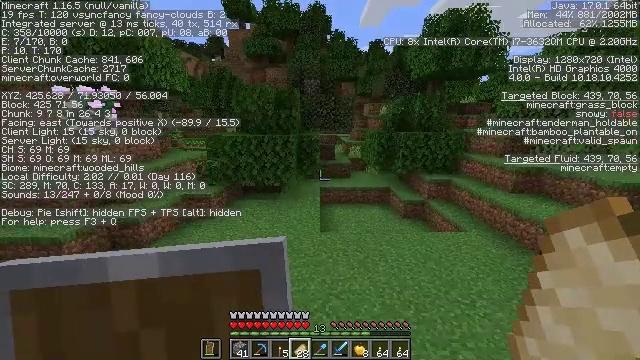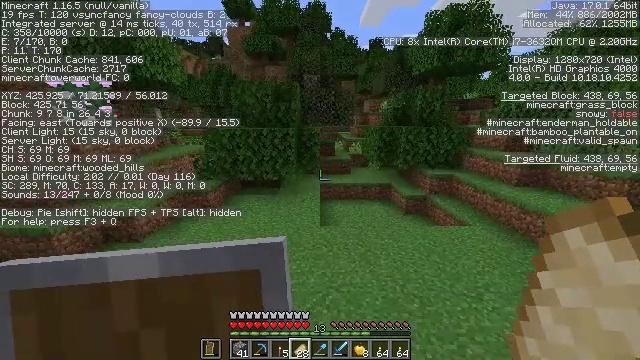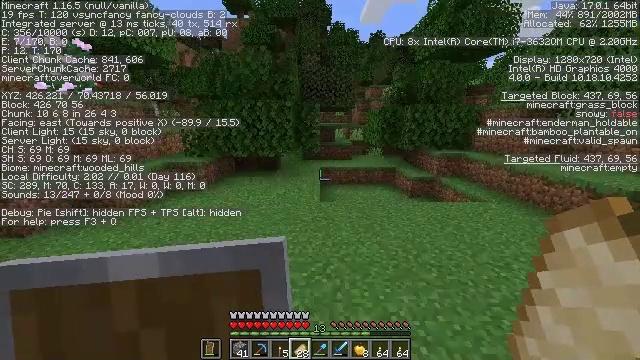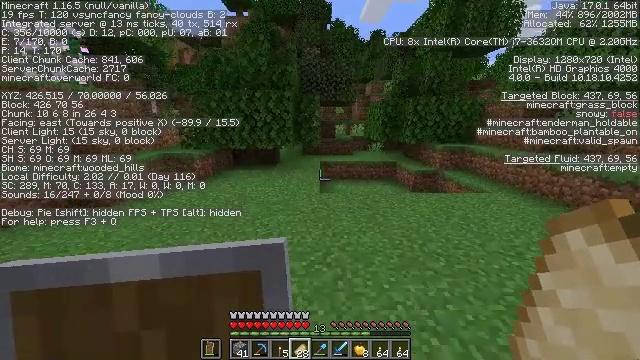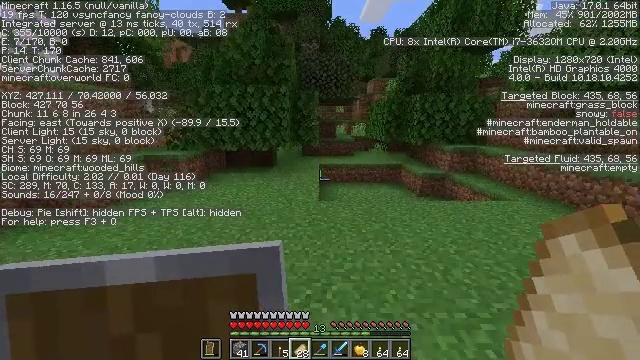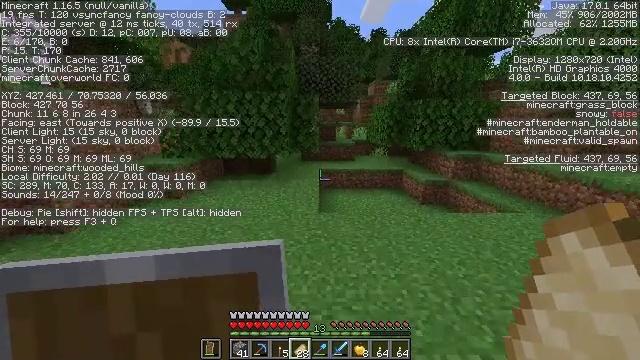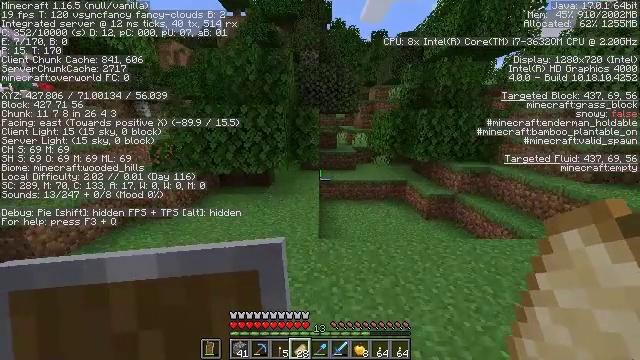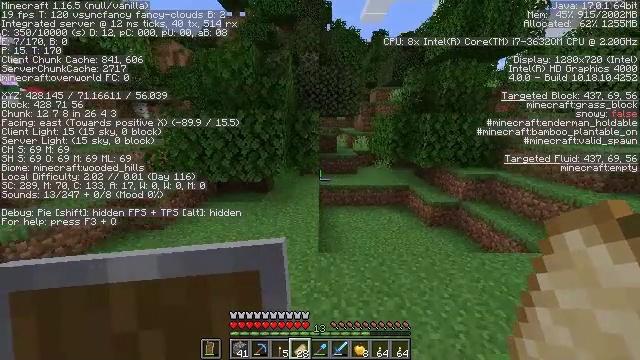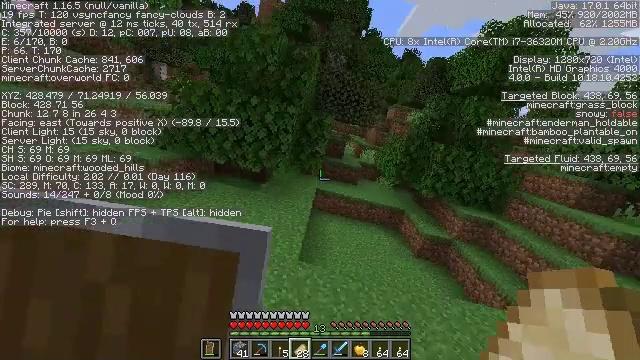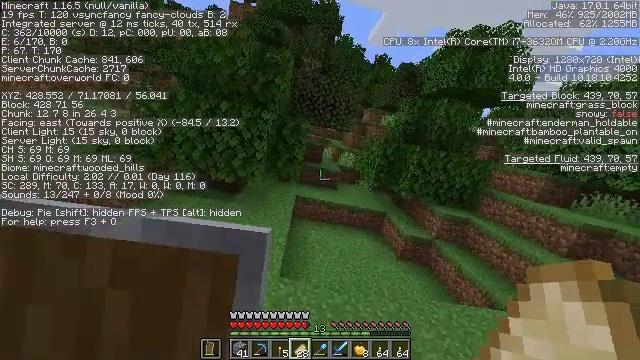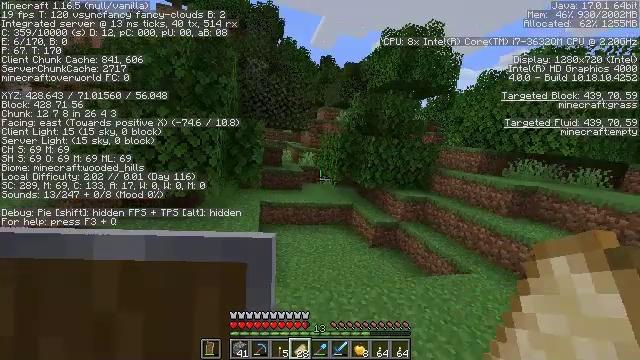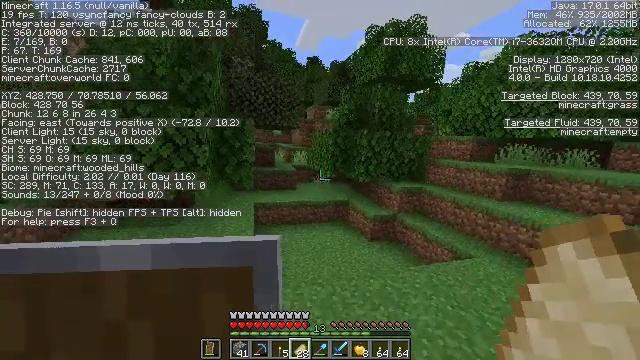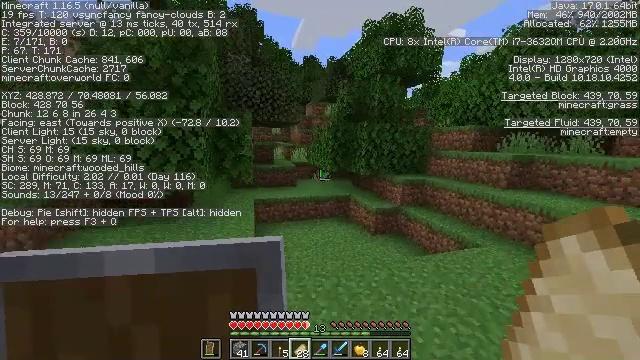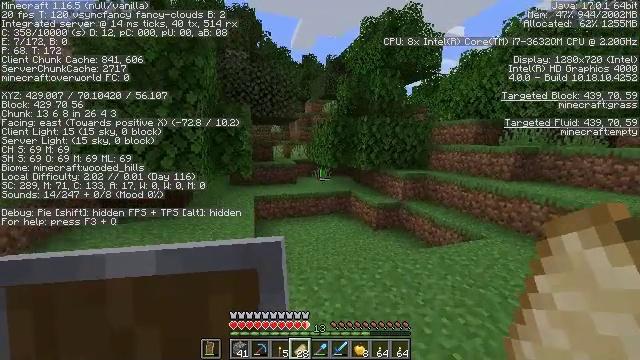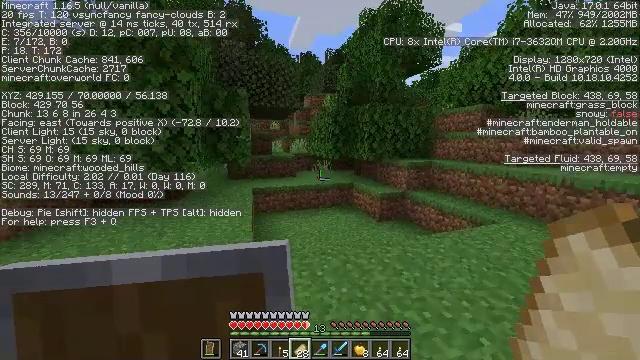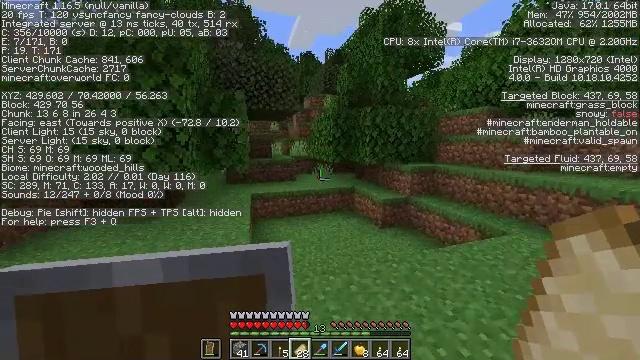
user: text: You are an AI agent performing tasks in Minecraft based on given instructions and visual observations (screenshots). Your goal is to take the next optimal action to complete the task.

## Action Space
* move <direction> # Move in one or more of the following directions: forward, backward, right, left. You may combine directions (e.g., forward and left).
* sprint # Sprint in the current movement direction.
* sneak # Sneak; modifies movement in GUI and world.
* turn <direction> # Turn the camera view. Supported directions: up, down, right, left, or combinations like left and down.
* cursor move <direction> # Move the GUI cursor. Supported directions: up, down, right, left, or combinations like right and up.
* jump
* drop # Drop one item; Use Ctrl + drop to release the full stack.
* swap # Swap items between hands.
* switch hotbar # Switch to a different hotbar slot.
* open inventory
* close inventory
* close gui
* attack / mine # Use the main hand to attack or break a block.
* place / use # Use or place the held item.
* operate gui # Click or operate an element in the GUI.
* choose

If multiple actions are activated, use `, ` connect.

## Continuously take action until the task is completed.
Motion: motion action
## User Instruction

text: Kill the chicken.
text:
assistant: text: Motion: move forward, jump
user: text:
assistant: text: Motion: move forward, jump
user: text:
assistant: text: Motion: move forward, jump
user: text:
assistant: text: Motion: move forward, jump
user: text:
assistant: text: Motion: move forward, jump
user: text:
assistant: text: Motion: move forward, jump
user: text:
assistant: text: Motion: move forward, jump
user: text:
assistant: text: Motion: move forward, jump
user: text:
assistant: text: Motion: move forward, turn right and up, jump
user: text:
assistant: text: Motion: move forward, turn right and up, jump
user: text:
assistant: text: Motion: move forward, turn right, jump
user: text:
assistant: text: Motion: move forward, jump
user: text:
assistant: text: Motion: move forward, jump
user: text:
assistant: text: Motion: move forward, jump
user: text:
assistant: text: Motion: move forward, jump
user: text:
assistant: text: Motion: move forward, jump
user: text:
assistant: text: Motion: move forward, jump
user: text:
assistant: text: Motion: move forward, jump
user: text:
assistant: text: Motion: move forward, jump
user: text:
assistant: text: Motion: move forward, jump
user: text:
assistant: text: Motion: move forward, jump
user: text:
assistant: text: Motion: move forward, jump
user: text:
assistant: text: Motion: move forward, jump
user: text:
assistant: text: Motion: move forward, jump
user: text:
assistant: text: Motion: move forward, jump
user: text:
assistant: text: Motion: move forward, jump
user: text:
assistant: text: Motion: move forward, jump
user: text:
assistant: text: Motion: move forward, jump
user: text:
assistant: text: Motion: move forward
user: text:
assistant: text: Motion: move forward